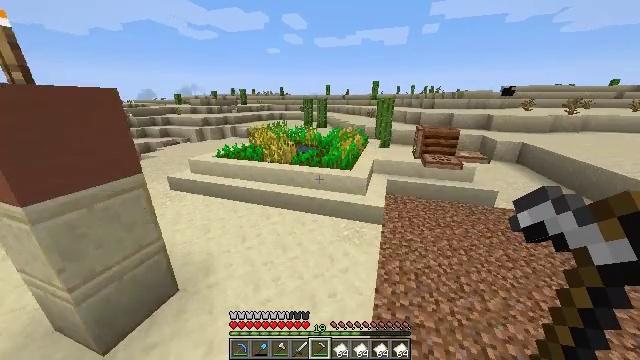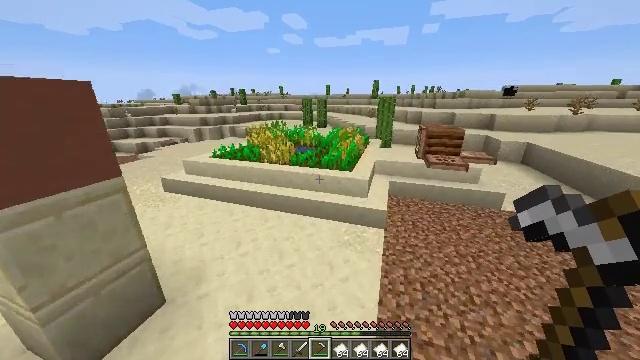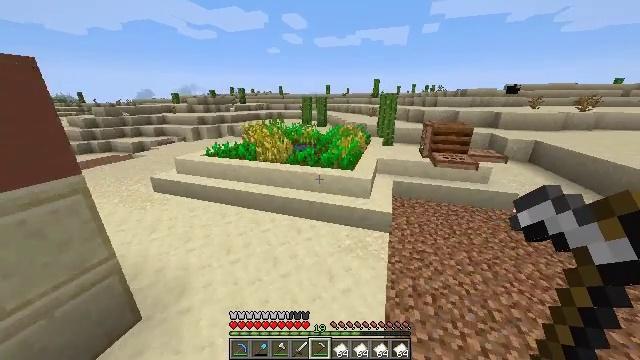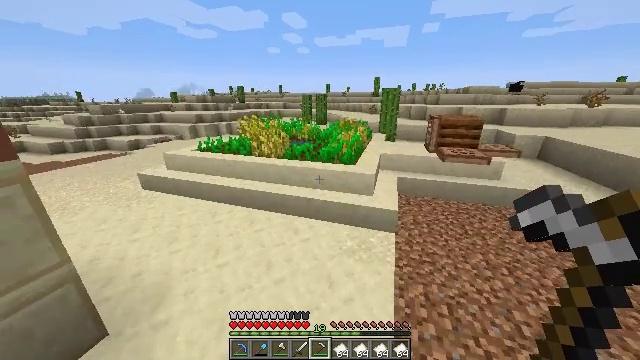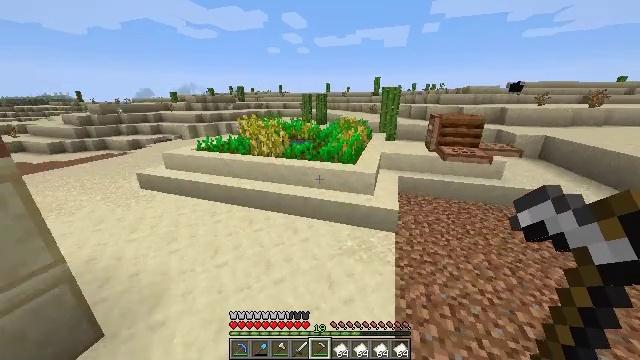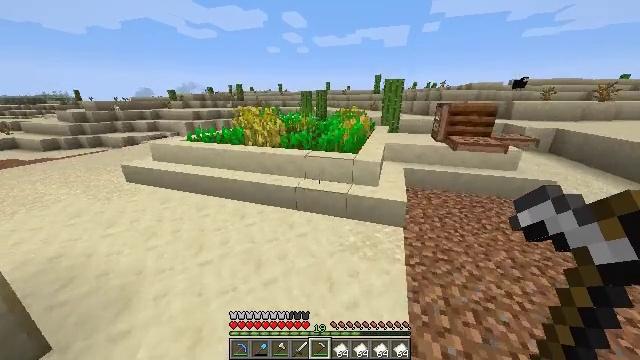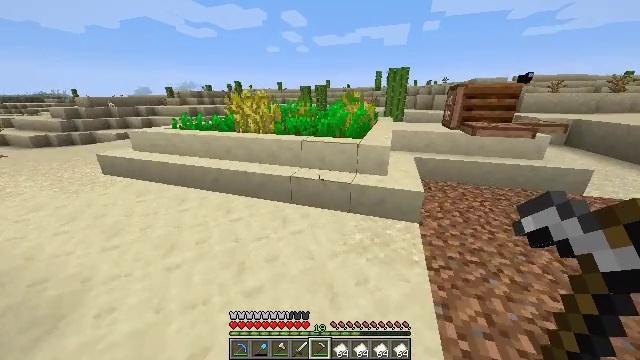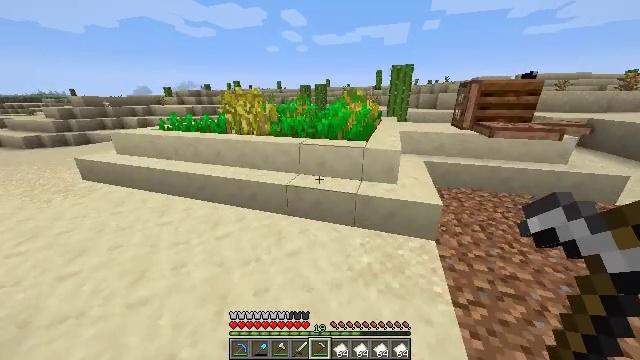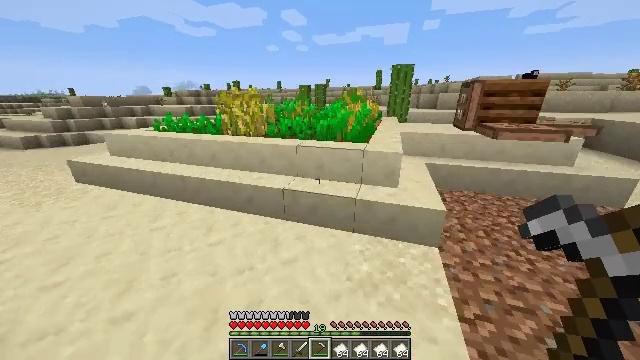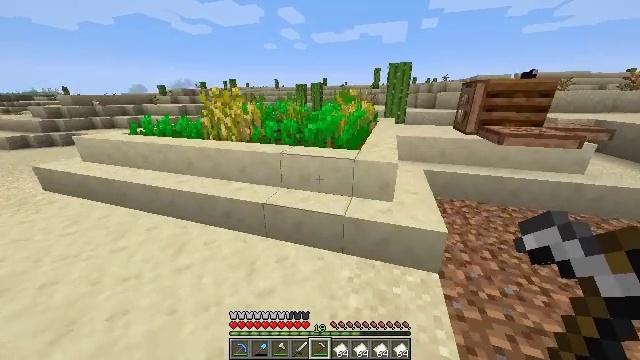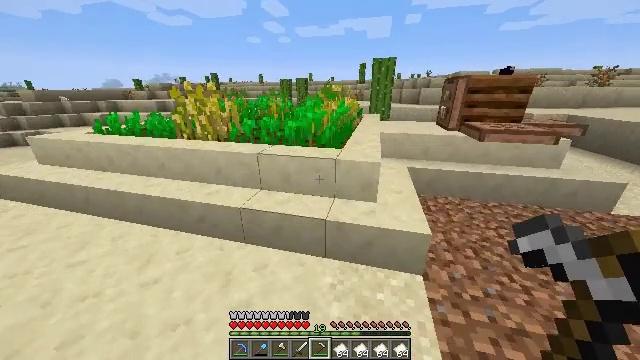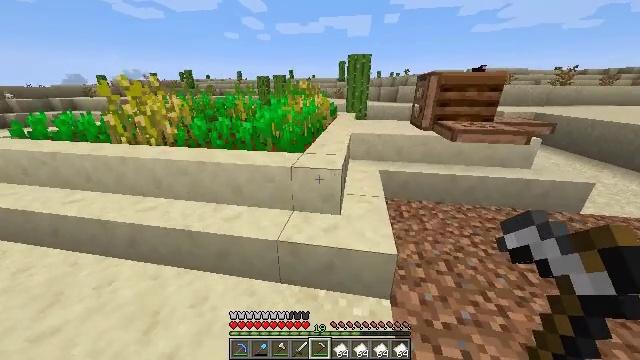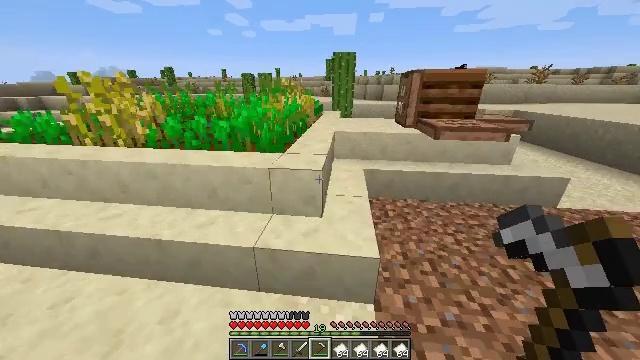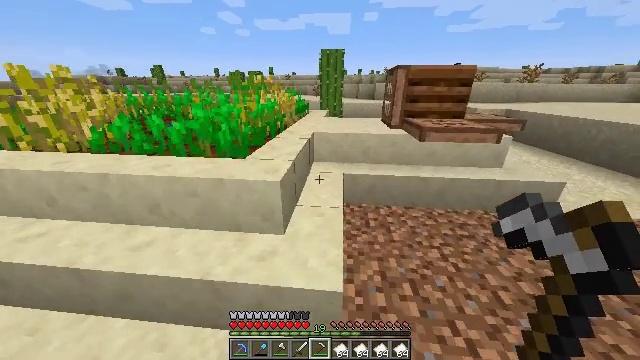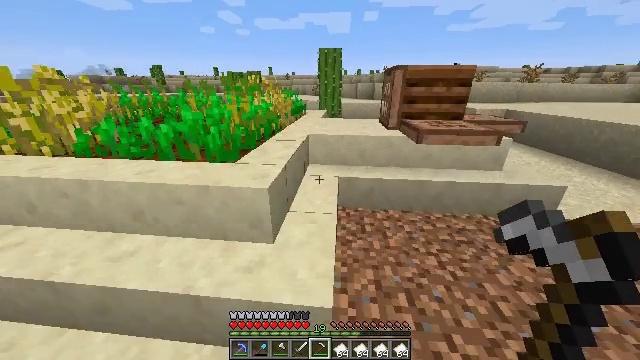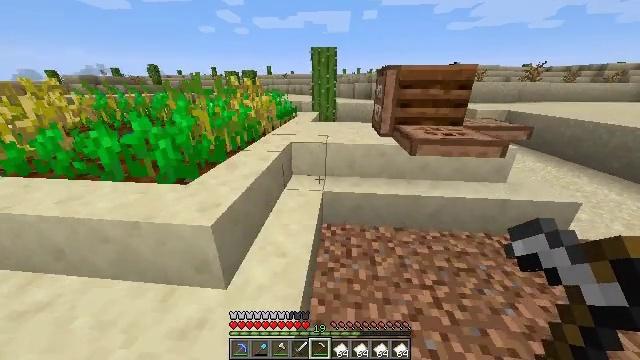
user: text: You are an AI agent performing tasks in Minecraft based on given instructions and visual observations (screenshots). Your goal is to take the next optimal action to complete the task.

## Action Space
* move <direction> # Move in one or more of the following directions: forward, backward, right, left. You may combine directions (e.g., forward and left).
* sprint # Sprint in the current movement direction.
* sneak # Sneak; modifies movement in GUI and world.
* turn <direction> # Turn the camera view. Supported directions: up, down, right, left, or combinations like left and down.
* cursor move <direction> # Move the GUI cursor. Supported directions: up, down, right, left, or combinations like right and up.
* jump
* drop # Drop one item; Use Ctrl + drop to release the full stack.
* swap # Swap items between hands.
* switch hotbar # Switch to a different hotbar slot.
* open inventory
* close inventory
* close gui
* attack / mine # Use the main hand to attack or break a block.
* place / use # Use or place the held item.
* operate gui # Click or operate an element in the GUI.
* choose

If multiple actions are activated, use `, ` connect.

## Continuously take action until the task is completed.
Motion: motion action
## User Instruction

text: Break the acacia wall sign to collect it.
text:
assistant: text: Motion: move forward, sprint, jump
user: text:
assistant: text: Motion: move forward, sprint, jump
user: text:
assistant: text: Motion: move forward, sprint, jump
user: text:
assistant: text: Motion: move forward
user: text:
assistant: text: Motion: move forward
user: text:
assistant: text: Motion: move forward
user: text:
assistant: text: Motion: move forward
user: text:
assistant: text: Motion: move forward and move right
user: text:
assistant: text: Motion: move forward and move right
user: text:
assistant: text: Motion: move forward and move right, turn right and down
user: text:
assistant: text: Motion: move forward and move right, turn right
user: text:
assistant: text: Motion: move forward and move right, turn right
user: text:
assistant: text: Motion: move forward and move right, turn right
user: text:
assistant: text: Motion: move forward and move right
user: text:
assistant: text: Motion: move forward
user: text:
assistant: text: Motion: move forward
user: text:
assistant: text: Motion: move forward
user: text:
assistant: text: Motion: move forward, turn left
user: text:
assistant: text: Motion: move forward, turn left
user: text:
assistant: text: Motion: move forward, turn left
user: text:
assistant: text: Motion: move forward
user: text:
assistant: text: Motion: move forward
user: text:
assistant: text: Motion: move forward
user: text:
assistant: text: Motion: no_op
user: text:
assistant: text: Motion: turn left
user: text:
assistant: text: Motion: turn left
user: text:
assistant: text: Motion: turn left
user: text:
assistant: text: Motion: turn left
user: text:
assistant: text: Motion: turn left
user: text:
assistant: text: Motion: turn left and up